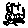
Label: cat